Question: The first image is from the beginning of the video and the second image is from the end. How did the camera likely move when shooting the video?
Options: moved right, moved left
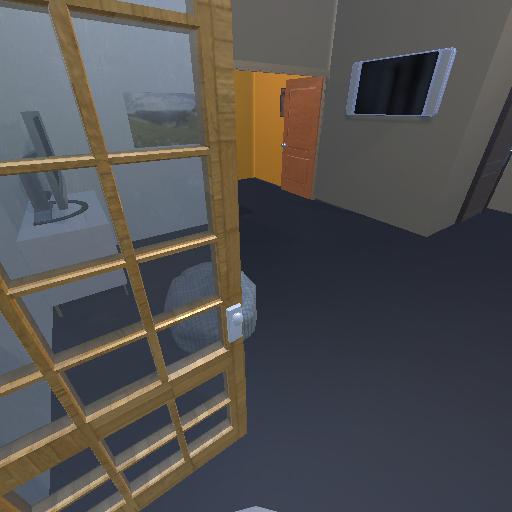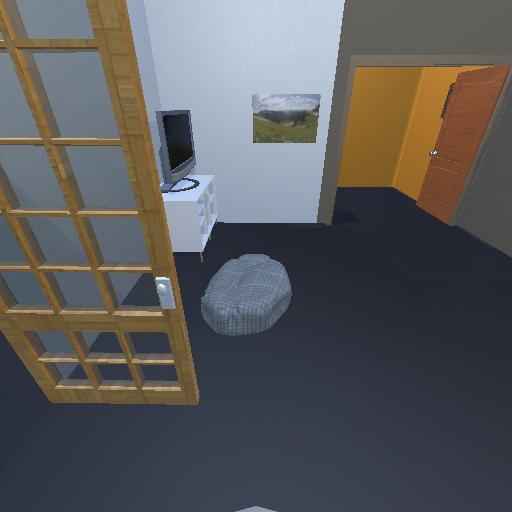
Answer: moved right